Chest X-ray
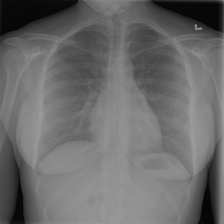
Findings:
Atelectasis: negative
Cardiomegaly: negative
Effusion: negative
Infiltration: positive
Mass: negative
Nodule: negative
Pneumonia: negative
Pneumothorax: negative
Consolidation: negative
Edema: negative
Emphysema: negative
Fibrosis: negative
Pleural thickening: negative
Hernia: negative